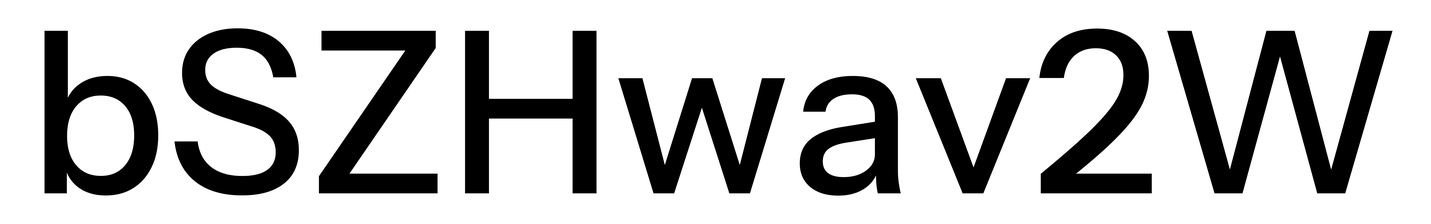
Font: InstrumentSans_Medium